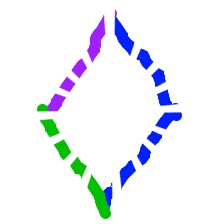
Shape: rhombus